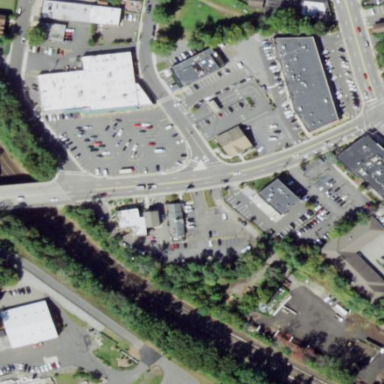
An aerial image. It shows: Retail area.